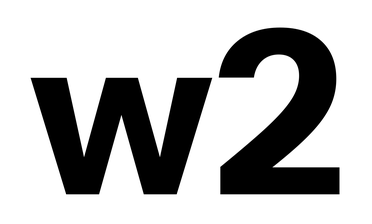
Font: InstrumentSans_Bold